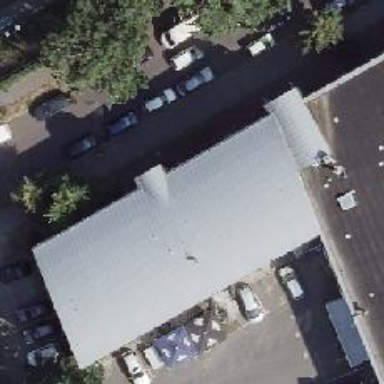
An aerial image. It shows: Bakery.